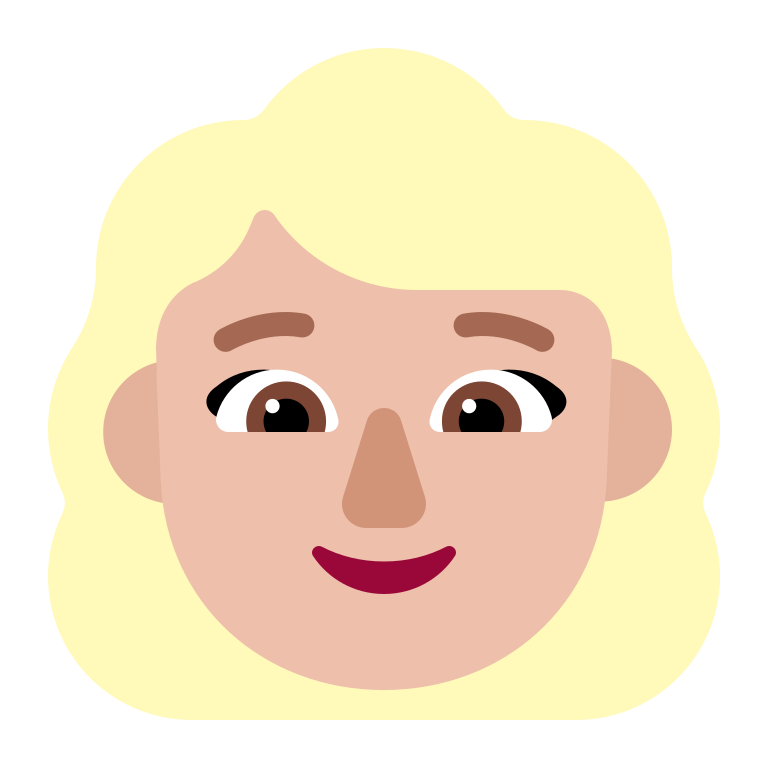
woman blonde hair flat  light